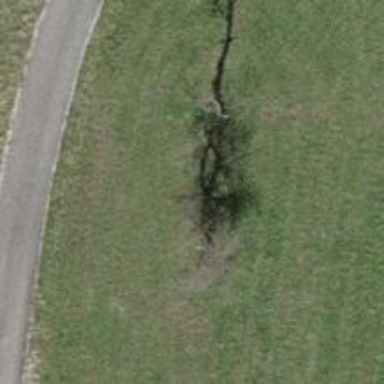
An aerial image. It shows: Beautiful tree in nature.